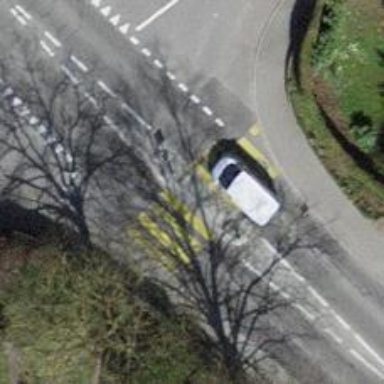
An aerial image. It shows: Asphalt footway with marked crossing.